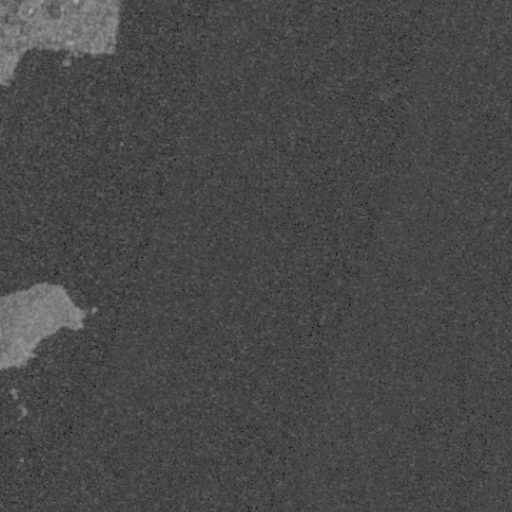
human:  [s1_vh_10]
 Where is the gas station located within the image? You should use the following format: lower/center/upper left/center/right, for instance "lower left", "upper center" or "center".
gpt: The gas station is located in the upper left of the image.
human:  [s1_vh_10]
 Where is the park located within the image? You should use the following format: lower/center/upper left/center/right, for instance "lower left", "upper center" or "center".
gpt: The park is located in the upper left of the image.
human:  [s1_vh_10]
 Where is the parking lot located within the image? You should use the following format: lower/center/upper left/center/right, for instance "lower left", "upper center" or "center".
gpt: The parking lot is located in the upper left of the image.
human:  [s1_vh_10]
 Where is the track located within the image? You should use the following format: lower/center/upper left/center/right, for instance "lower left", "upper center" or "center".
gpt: The track is located in the upper left of the image.
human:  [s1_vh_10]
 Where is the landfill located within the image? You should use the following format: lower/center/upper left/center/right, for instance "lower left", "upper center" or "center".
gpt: There is no landfill in the image.

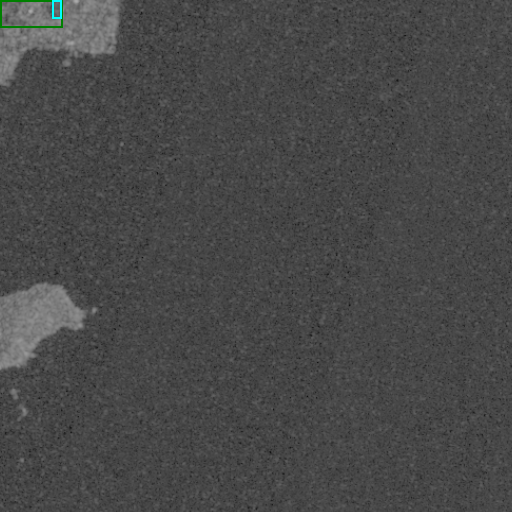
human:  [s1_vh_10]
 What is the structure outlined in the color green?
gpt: The structure outlined in green is a park.
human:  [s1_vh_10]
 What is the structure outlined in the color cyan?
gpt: The structure outlined in cyan is a track.
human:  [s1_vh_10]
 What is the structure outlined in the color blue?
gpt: There is no blue outline.